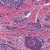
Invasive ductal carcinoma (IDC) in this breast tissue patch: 0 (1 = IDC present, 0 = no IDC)